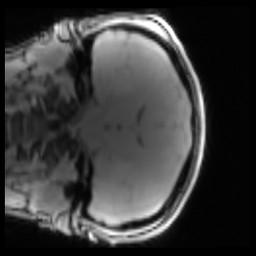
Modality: PDw
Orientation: coronal
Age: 22
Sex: female
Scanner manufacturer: siemens
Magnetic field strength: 3 T
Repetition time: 0.25 s
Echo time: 0.00103 s